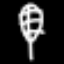
Label: leaf